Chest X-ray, PA view. Patient: 32 years old, sex M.
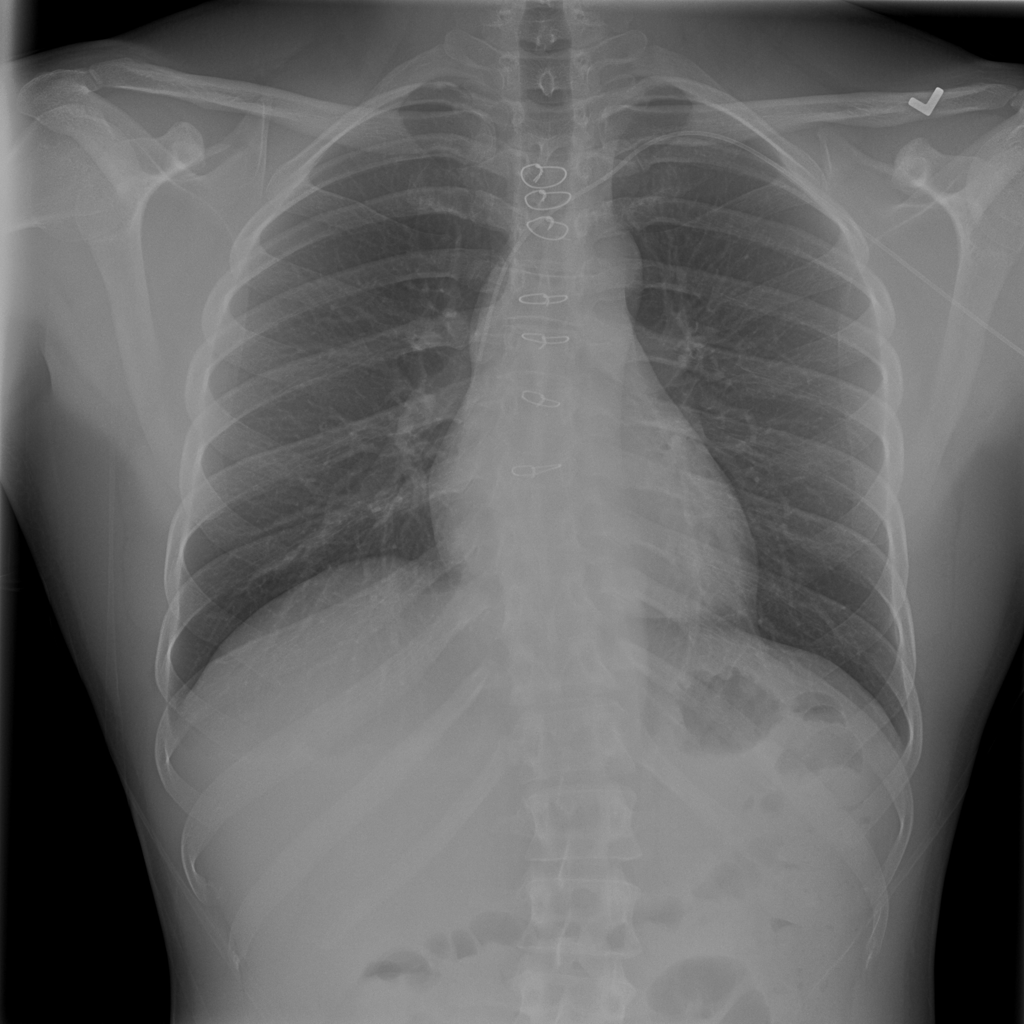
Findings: No Finding